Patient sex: M
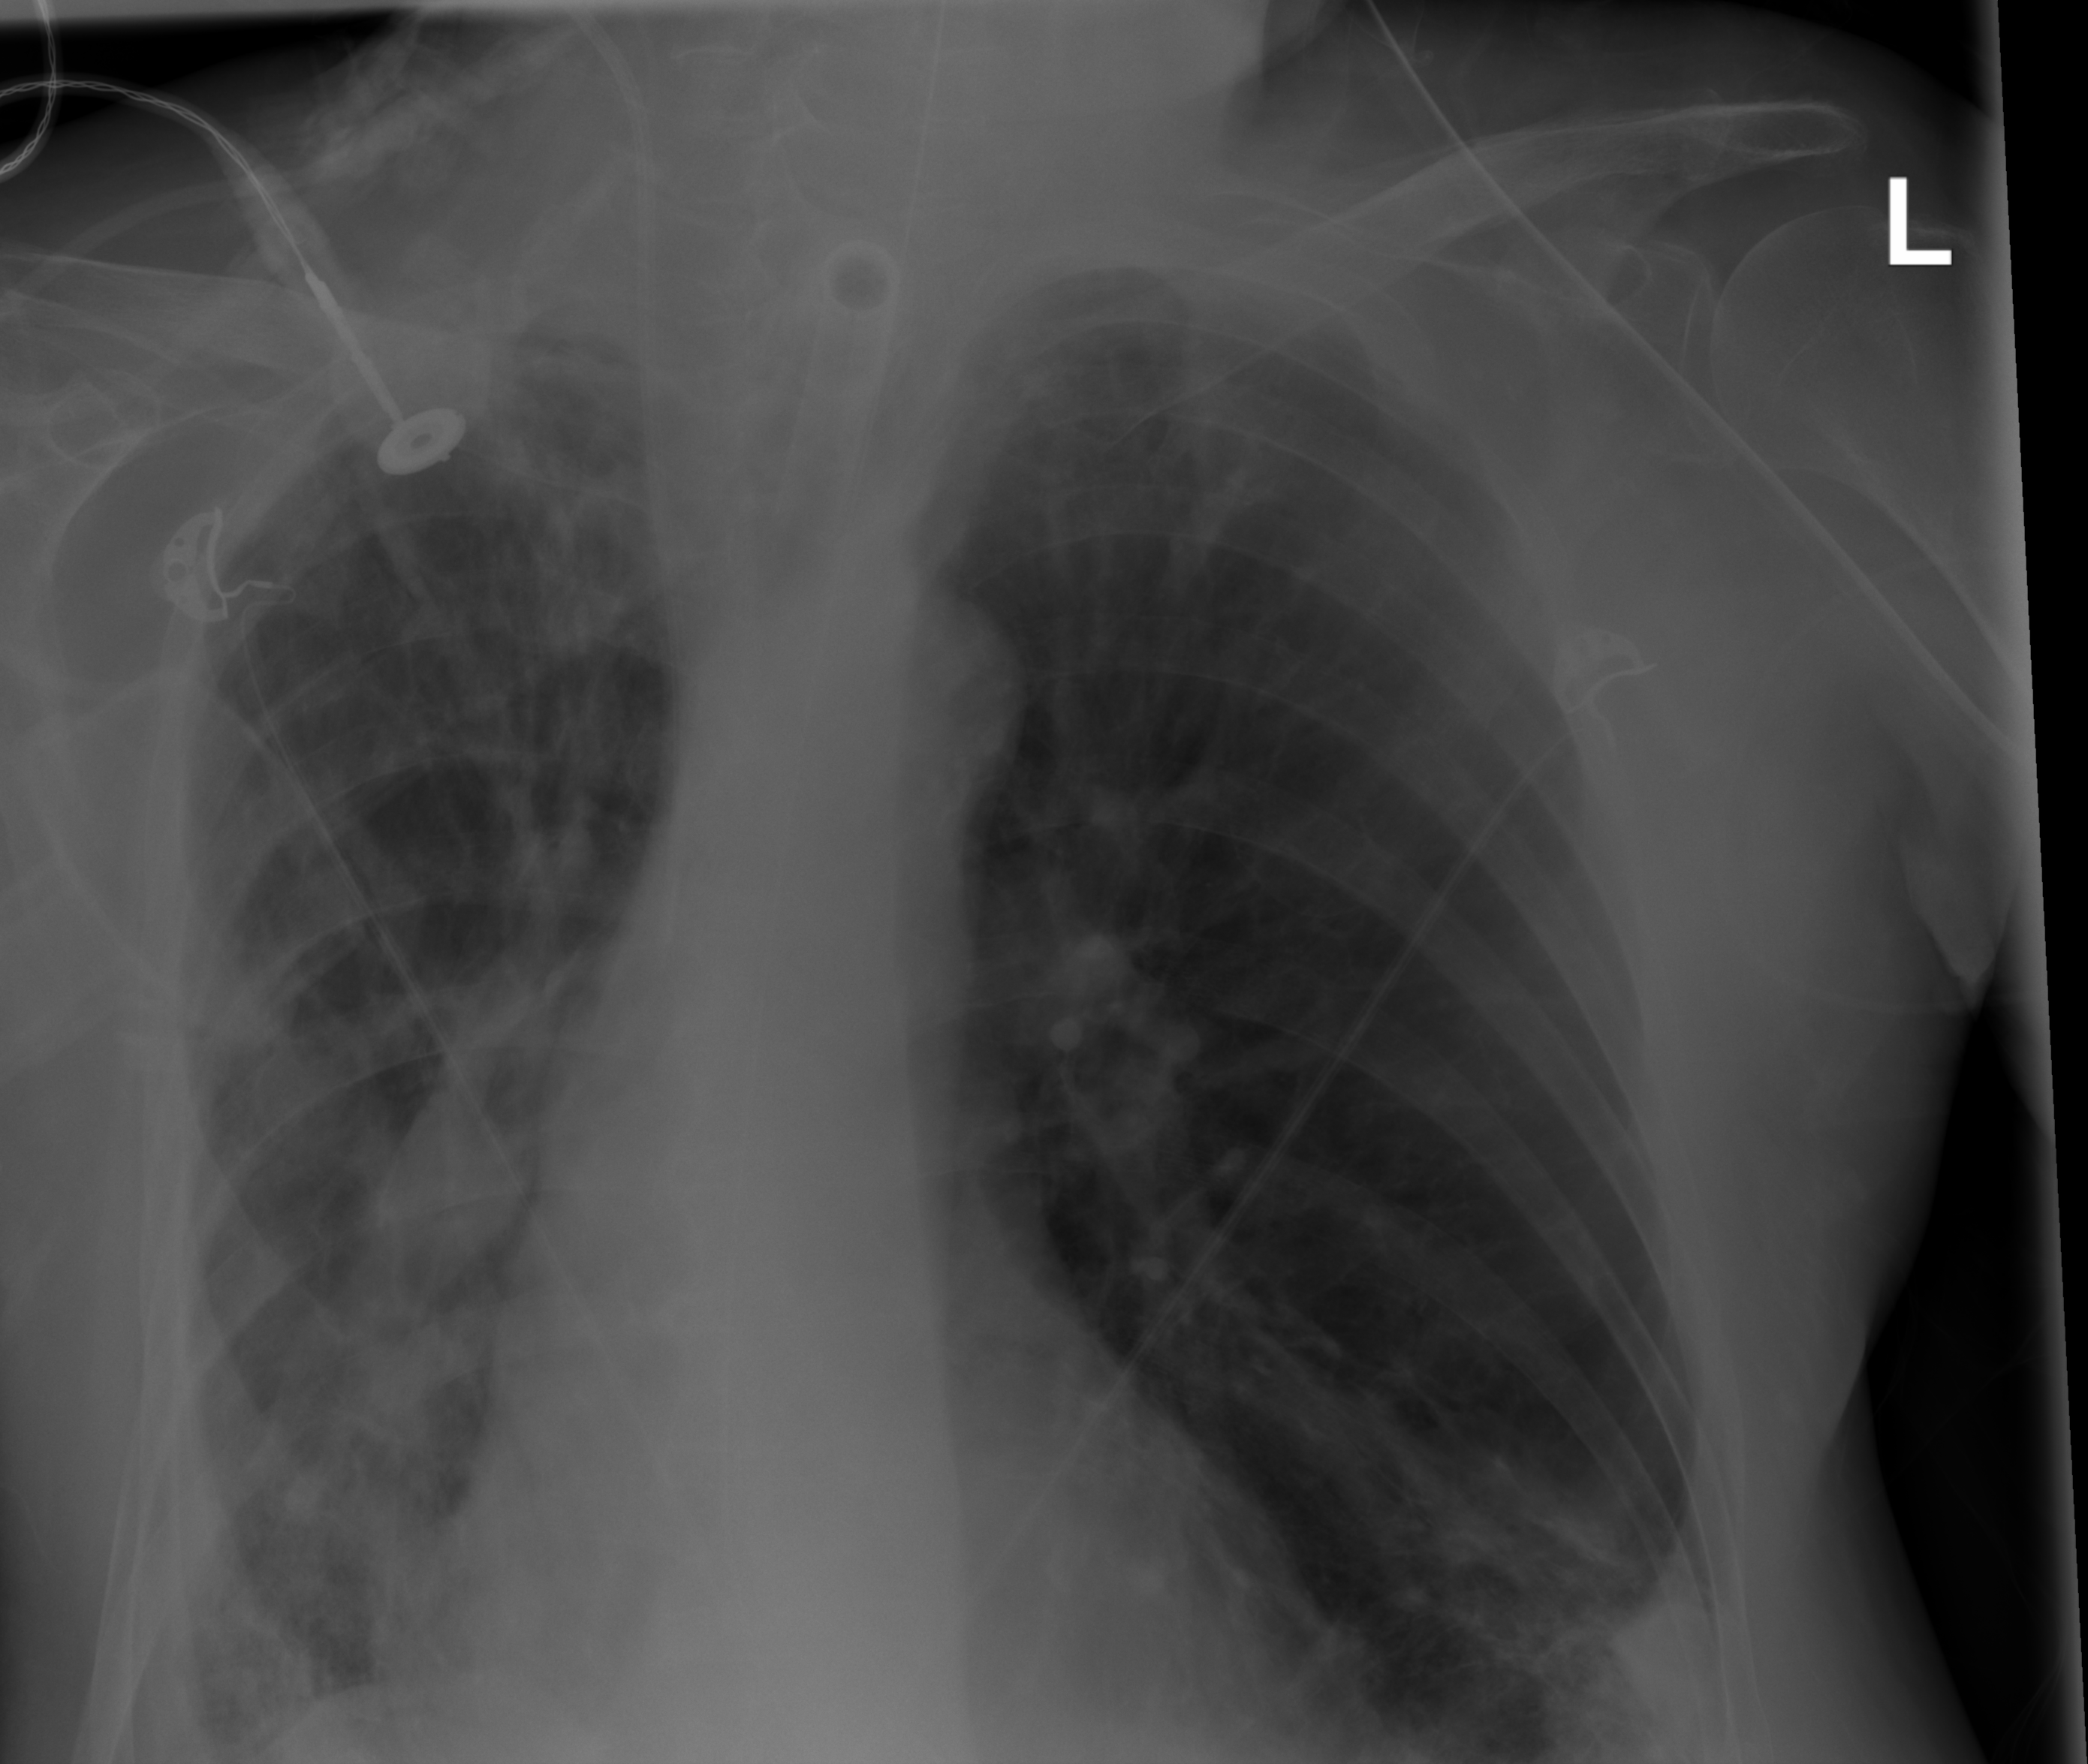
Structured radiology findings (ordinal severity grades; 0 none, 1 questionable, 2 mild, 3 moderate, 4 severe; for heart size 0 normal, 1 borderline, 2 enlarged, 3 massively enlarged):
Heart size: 0
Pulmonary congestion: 0
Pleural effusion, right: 0
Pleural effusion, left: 0
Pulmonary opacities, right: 2
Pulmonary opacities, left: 2
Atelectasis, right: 2
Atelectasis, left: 2